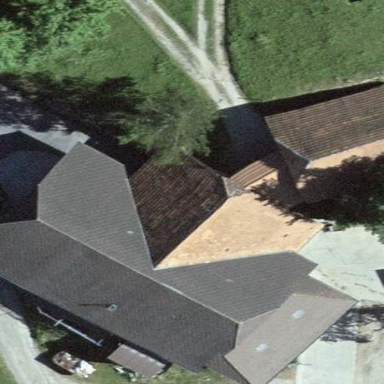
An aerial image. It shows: Barn.